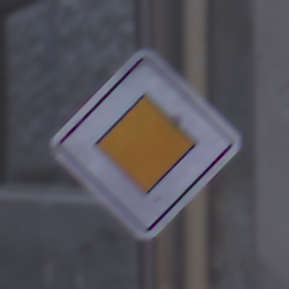
Verkehrszeichen: Vorfahrtsstrasse
Umgebung: Outdoor, Urban
Tageszeit: MorningAfternoon
Wetter: PartlyCloudy
Licht: Natural
Jahreszeit: NotSpecified
Kontrast: MediumContrast